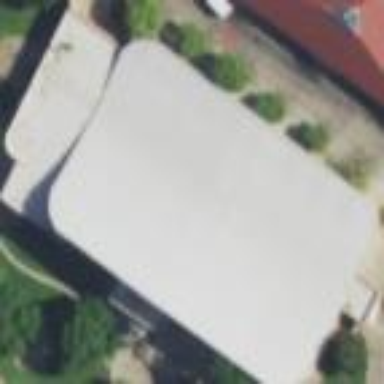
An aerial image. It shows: Building with multi-sport ice rink.